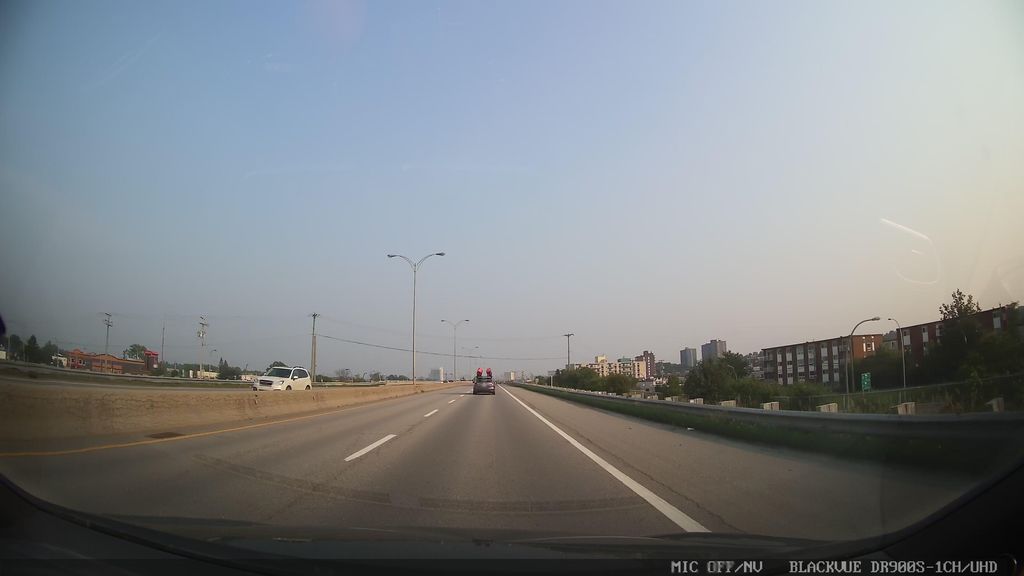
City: ottawa-gatineau